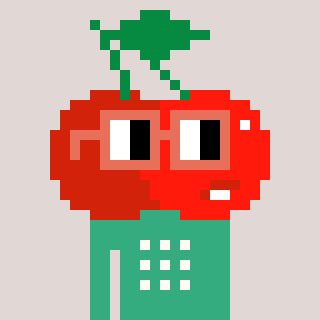
a pixel art character with square orange glasses, a cherry-shaped head and a teal-colored body on a warm background